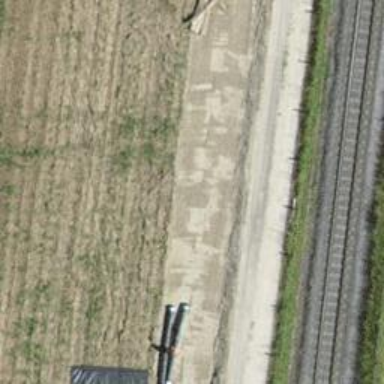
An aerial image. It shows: Track with grade2 tracktype.